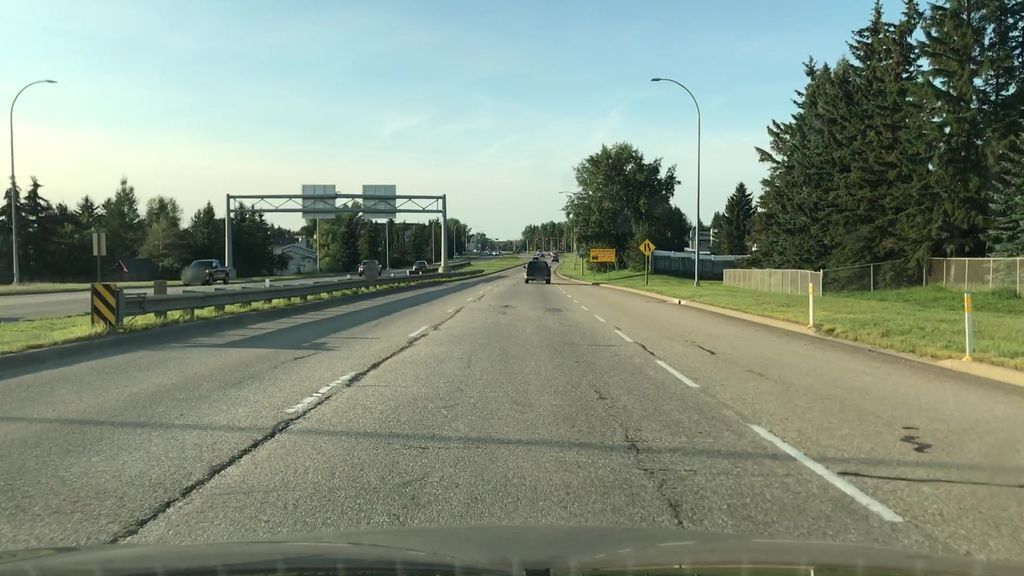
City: edmonton